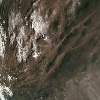
Label: land